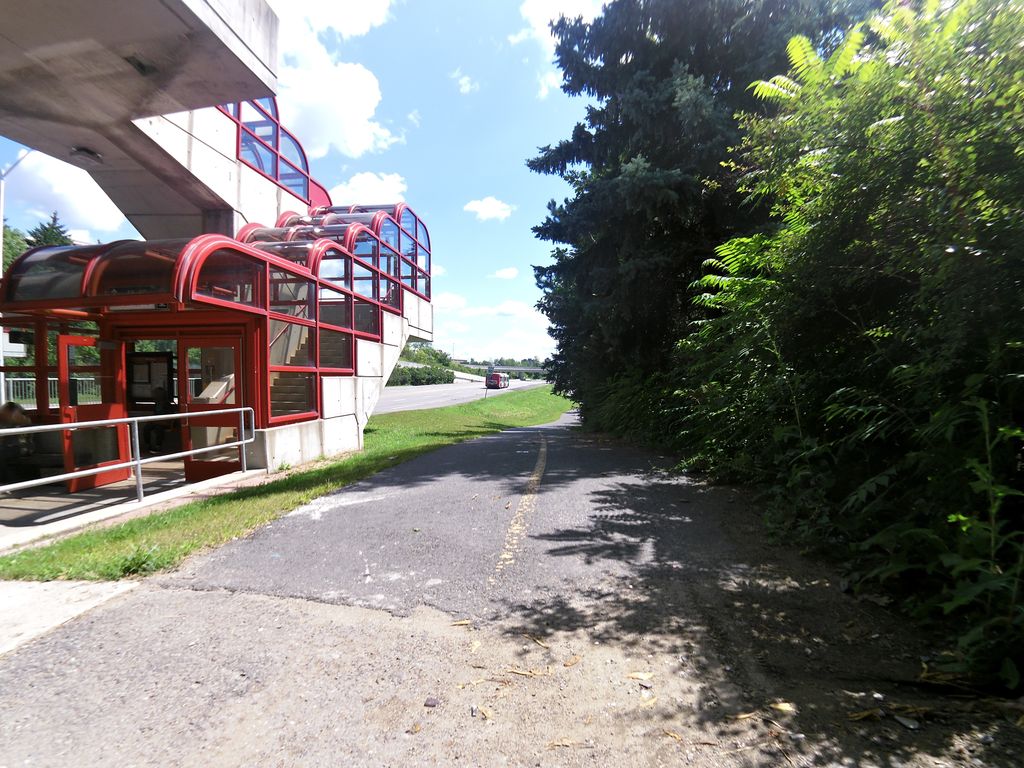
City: ottawa-gatineau